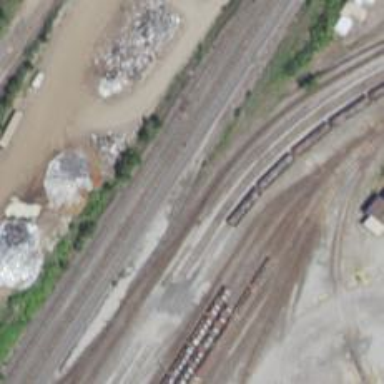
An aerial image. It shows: Railway yard in service.